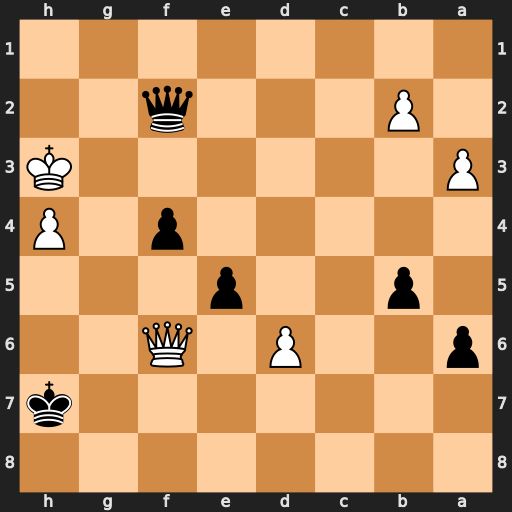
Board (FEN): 8/7k/p2P1Q2/1p2p3/5p1P/P6K/1P3q2/8
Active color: b
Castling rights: -
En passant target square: -
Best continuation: Qg3#